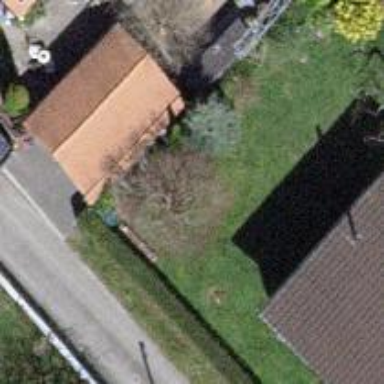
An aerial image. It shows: Garage.